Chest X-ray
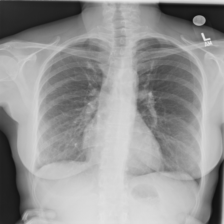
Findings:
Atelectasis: negative
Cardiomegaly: negative
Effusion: negative
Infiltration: negative
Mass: negative
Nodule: negative
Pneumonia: negative
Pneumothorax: negative
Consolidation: negative
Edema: negative
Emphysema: negative
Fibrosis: negative
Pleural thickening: negative
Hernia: negative